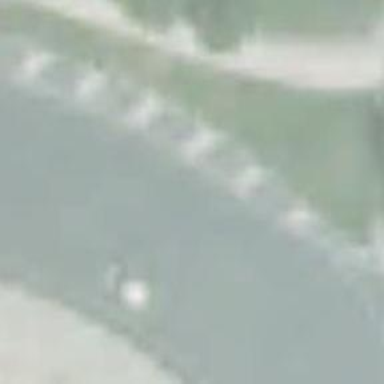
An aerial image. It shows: Roundabout on trunk highway.